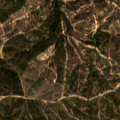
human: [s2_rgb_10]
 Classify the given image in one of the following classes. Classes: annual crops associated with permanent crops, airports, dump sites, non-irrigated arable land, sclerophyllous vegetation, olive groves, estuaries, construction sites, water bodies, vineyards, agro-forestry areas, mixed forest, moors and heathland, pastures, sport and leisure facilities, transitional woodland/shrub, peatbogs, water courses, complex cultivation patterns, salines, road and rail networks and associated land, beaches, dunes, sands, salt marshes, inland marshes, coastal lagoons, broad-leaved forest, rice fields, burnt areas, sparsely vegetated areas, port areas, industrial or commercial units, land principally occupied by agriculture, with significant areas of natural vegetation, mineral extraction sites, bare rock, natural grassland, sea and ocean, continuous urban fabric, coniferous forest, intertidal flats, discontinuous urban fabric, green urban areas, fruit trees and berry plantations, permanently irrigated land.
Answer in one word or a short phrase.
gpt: broad-leaved forest, transitional woodland/shrub